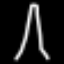
Label: The Eiffel Tower